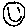
Label: smiley face